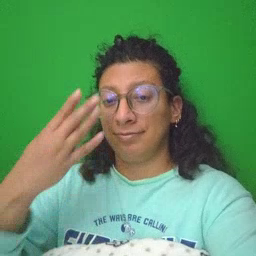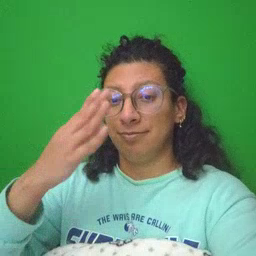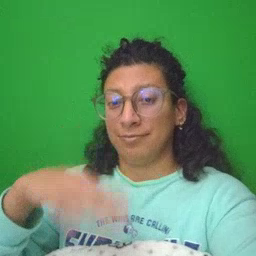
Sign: blue